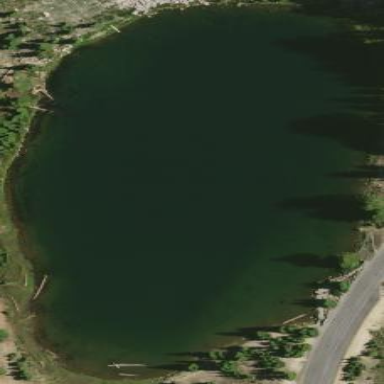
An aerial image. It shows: Serene lake surrounded by nature.